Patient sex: M
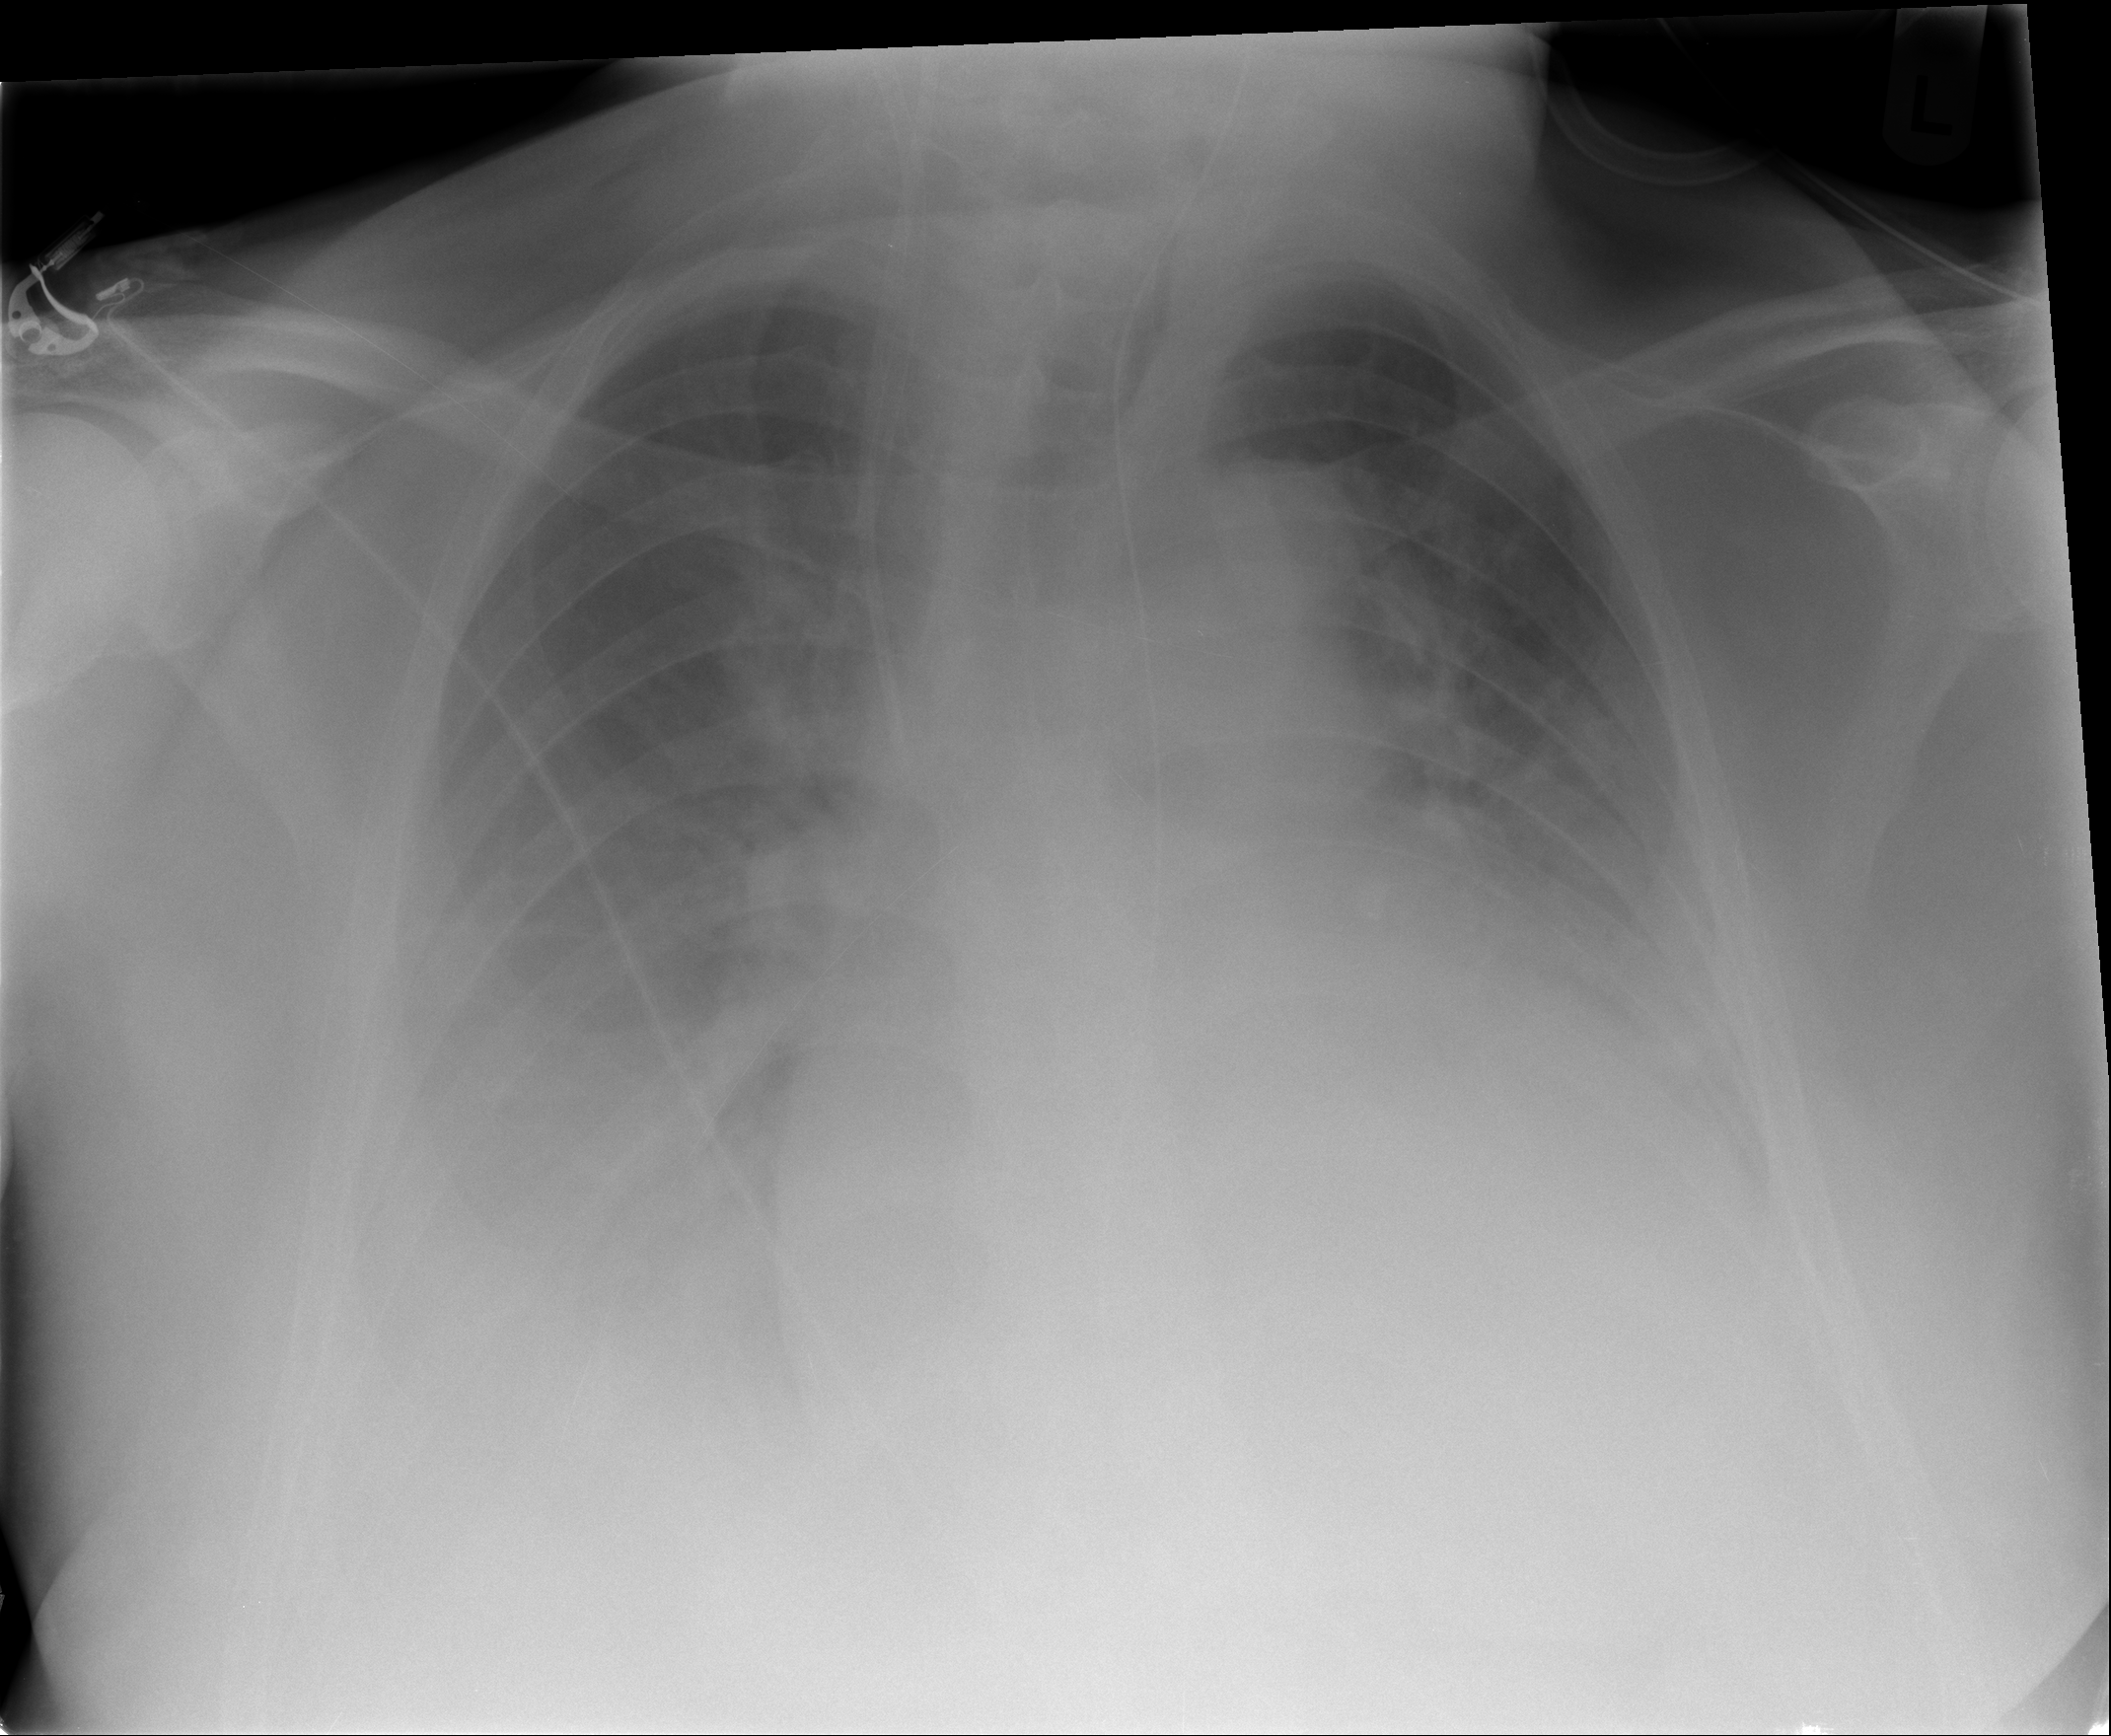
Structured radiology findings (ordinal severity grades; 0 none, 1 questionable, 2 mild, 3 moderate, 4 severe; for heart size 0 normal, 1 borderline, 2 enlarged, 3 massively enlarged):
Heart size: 2
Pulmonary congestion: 2
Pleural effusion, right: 3
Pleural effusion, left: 3
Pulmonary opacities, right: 1
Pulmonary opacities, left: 1
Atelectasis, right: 3
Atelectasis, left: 3